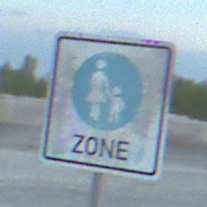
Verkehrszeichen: BeginnFussgaengerzone
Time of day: SunriseSunset
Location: Outdoor (Beach)
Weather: PartlyCloudy
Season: NotSpecified
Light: Natural